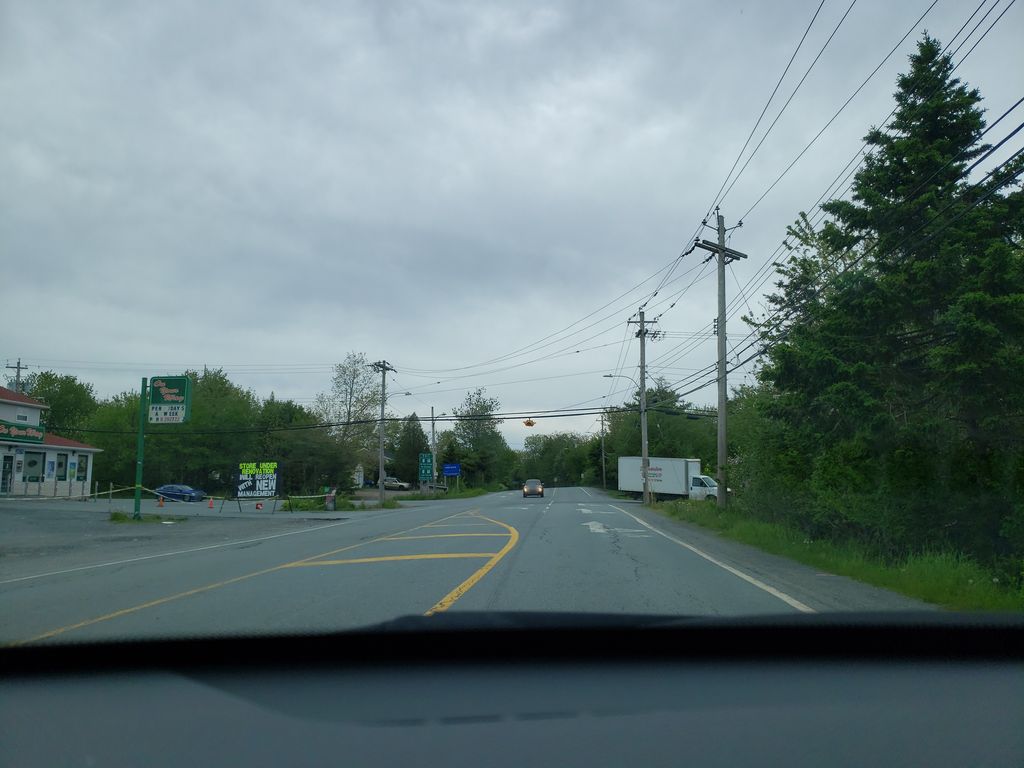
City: halifax